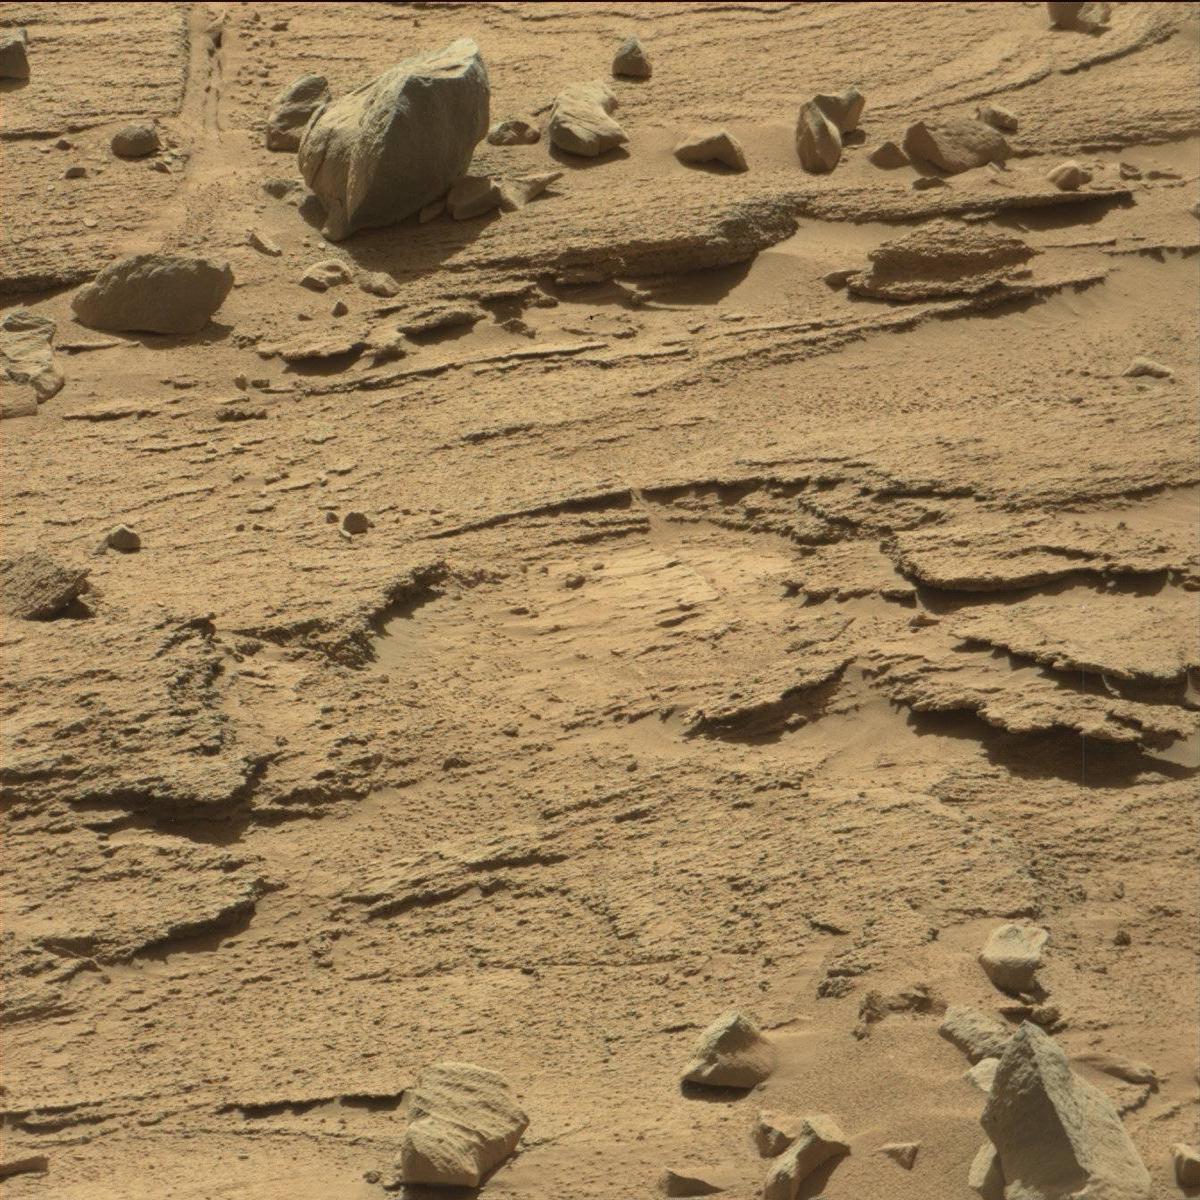
Terrain classes present: Bedrock, Rock, Sand / Soil